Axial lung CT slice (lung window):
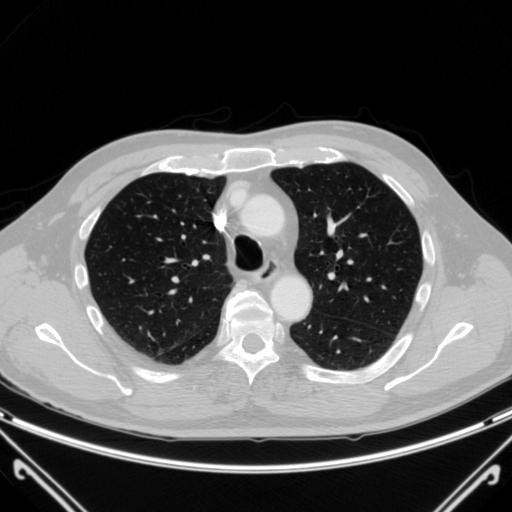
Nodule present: no